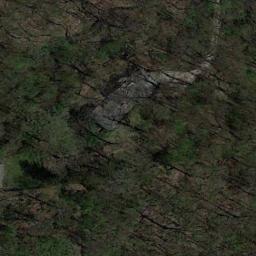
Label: sparse_residential